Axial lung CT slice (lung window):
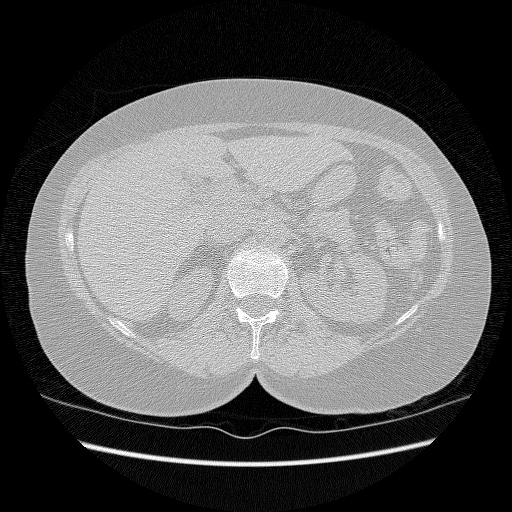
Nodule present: no